Current action and preconditions to check: path_clear

Your task: For each precondition in the list above, predict whether it will hold at this action.

Consider the current scene as observed from the mobile robot's camera, and analyze the predicted future states of all dynamic agents (e.g., people, animals, vehicles, or any moving entities) within the NEXT SECOND.

IMPORTANT: Only answer "very likely" if you are absolutely certain—based on strong, clear evidence—that a dynamic agent will violate the precondition in the predicted future state. Do NOT answer "very likely" for unlikely, ambiguous, or low-probability risks.

Ask yourself for each precondition: Is there a high probability, with clear and convincing evidence, that the predicted future states of any dynamic agent will interfere with the predicted future state of the currently executing action within the NEXT SECOND, causing that precondition to fail?

Assess the risk level based on these predictions. Use "likely" or "very likely" if motions create a clear risk of interference.

Use "neutral" or "improbable" if agents are nearby but their predicted paths are clearly diverging or non-conflicting.

Failure Risk Categories: "very improbable", "improbable", "neutral", "likely", "very likely"

Answer Format: Output ONLY the probability_of_failure value from these categories: "very improbable", "improbable", "neutral", "likely", "very likely"

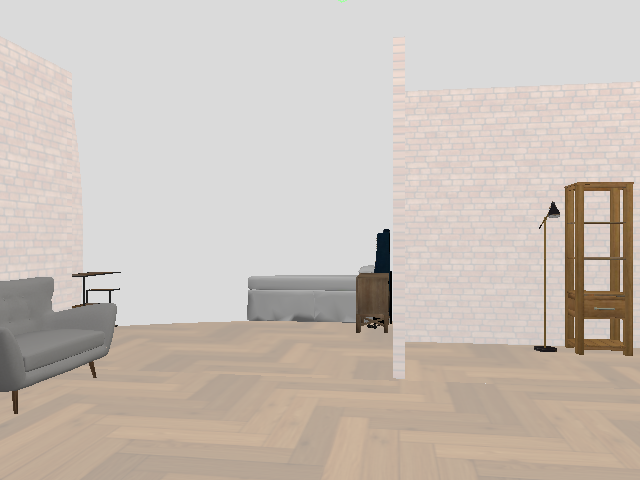

Answer: very improbable